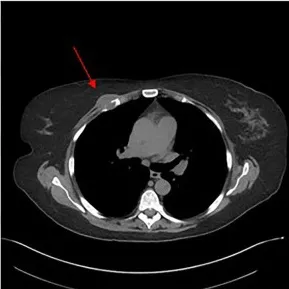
Computed tomography images of disseminated coccidioidomycosis lesions. And in April 2021.
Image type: radiology (ct)